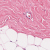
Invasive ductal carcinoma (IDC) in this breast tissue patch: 0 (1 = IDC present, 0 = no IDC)